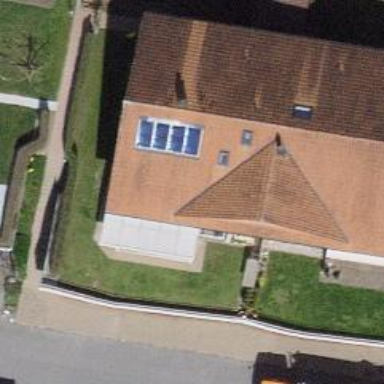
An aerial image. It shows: Solar power generator with photovoltaic panels.